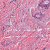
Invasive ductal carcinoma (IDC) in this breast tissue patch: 1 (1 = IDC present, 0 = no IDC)